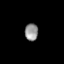
Tissue: lung
Cell type: Epithelial cells
Senescence score: 0.5647
Nuclear area (px): 222
Mean DAPI intensity: 147.342